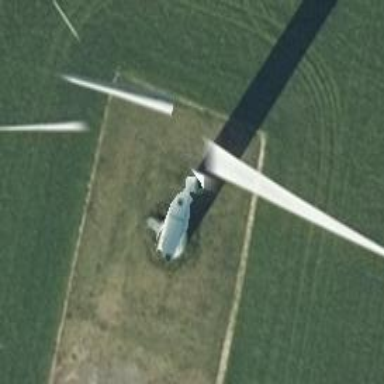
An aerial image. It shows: Wind generator with horizontal axis. The wind turbine is from Vestas.